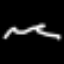
Label: squiggle